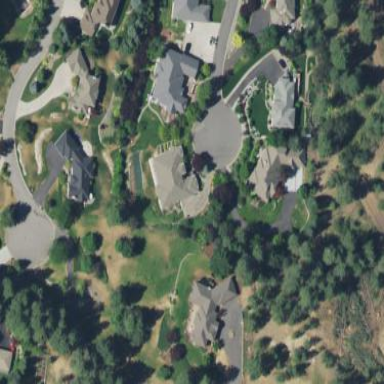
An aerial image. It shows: Single-family residential area.